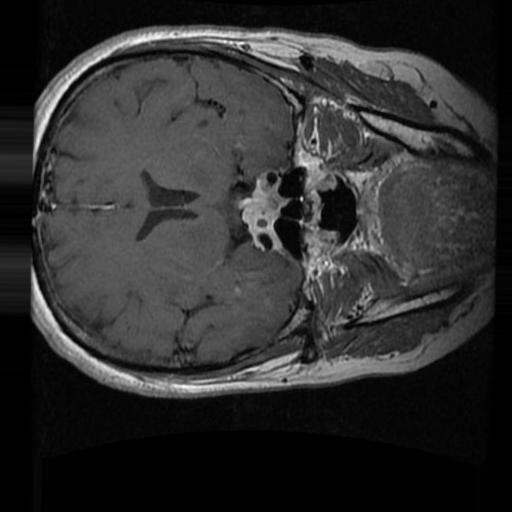
Label: brain_tumor